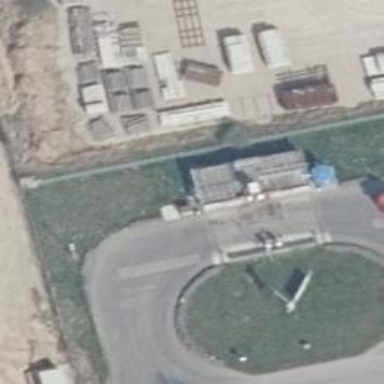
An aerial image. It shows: Fuel station.